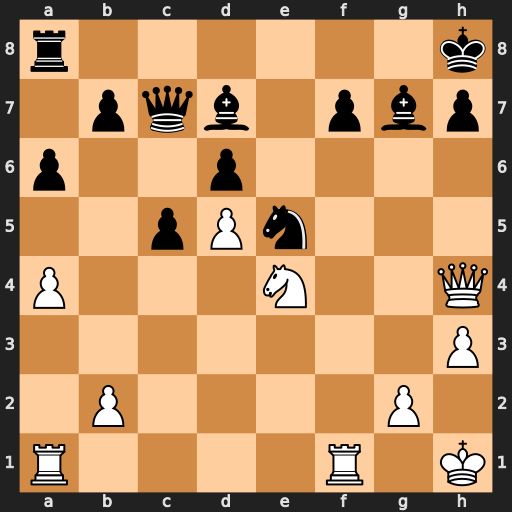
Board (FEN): r6k/1pqb1pbp/p2p4/2pPn3/P3N2Q/7P/1P4P1/R4R1K
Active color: w
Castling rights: -
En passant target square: -
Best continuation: Ng5 h6 Nxf7+ Nxf7 Rxf7